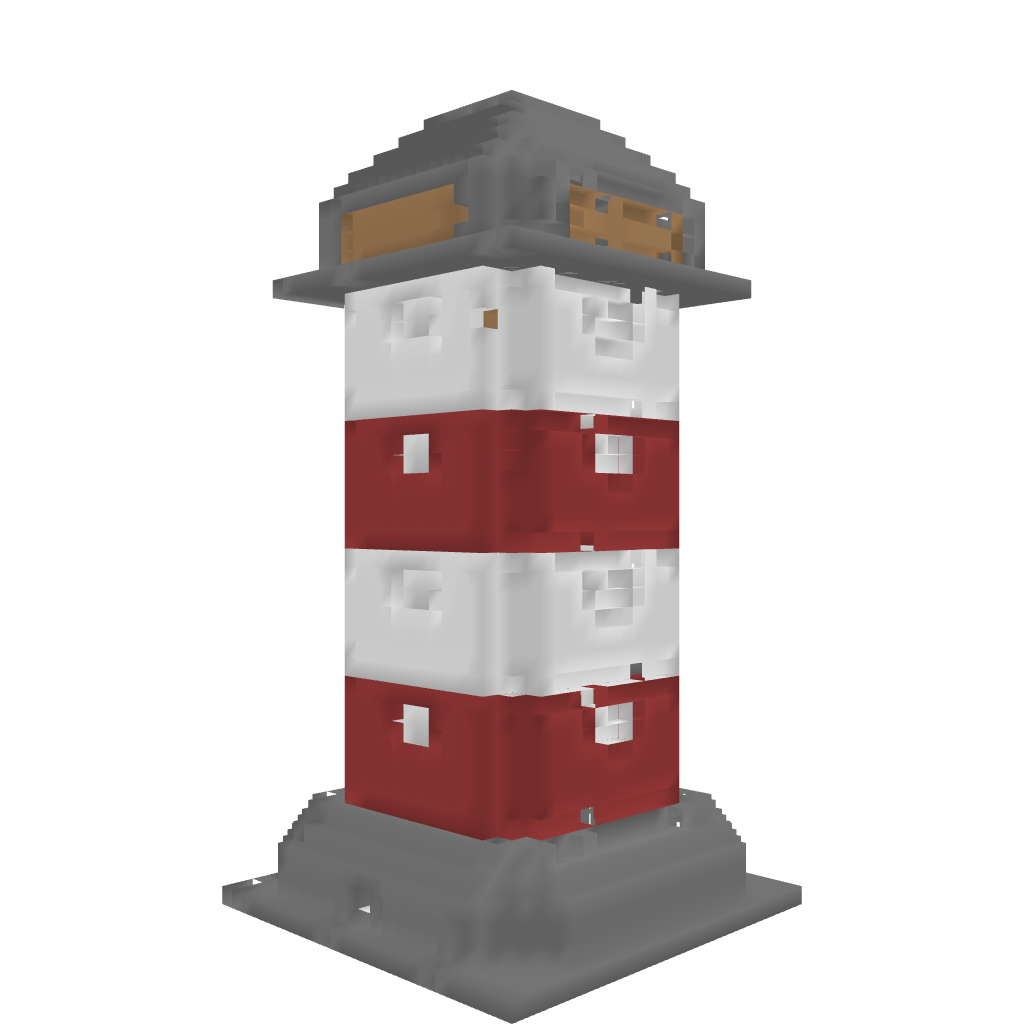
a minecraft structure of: My First Creation good quality